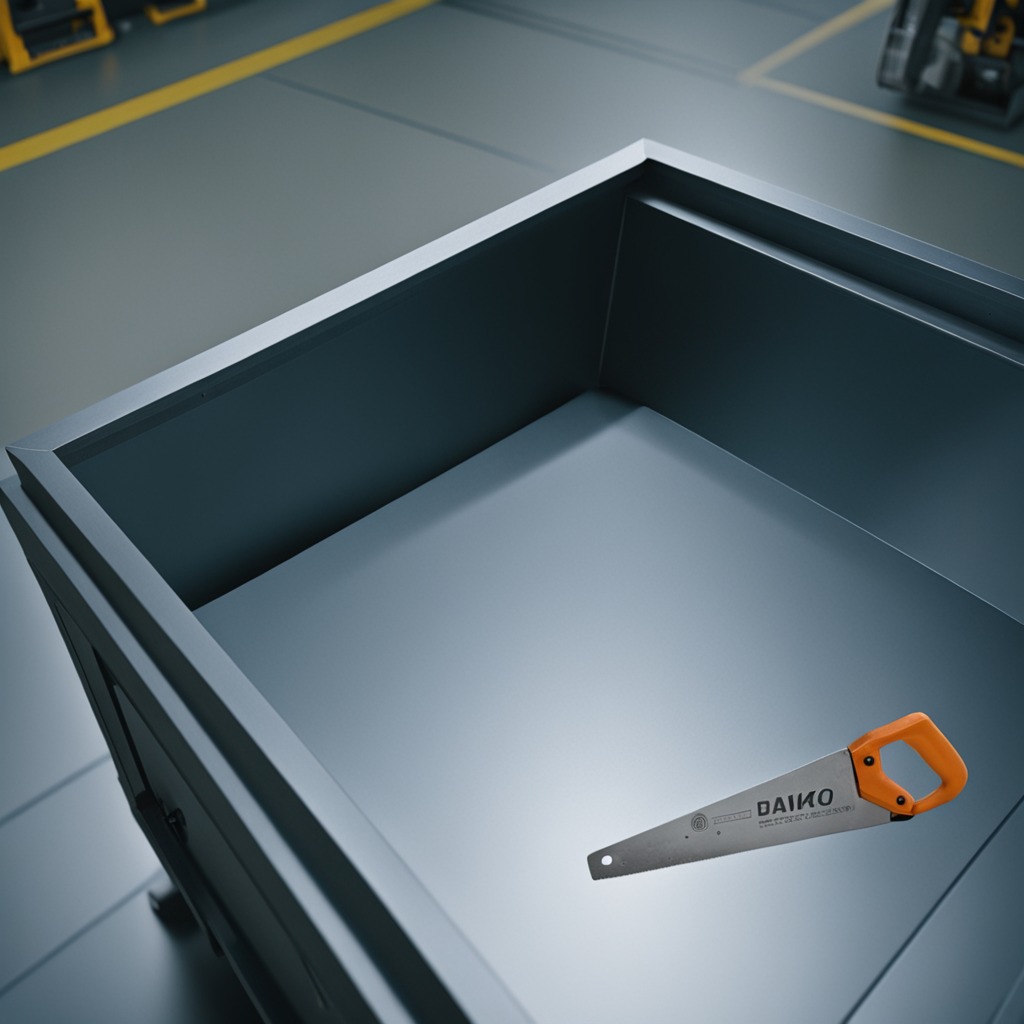
A metal saw lies on a toolbox surface in an airplane hangar workshop.